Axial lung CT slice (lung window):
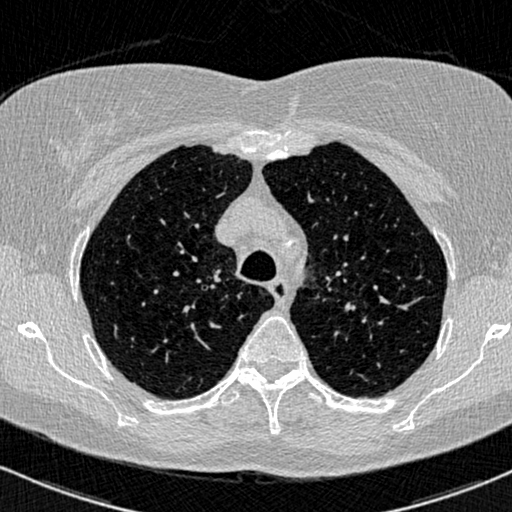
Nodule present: no